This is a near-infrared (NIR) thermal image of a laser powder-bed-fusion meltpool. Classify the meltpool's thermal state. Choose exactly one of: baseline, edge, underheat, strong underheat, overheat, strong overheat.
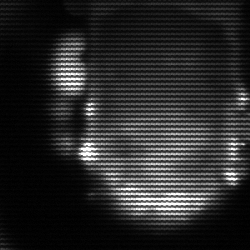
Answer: baseline